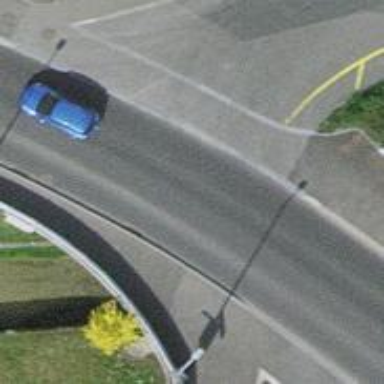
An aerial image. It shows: Secondary road crossing bridge.